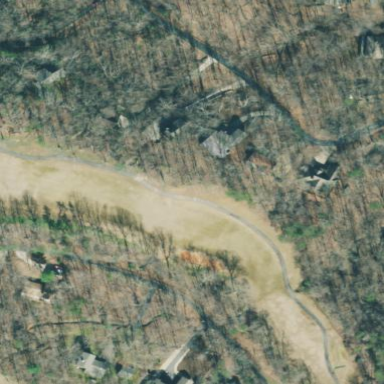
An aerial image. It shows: Golf course.